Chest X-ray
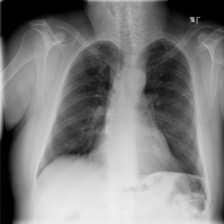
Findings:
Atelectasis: negative
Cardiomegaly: negative
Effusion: negative
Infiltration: negative
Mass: negative
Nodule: negative
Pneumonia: negative
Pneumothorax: negative
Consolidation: negative
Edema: negative
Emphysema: negative
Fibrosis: negative
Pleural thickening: negative
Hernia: negative